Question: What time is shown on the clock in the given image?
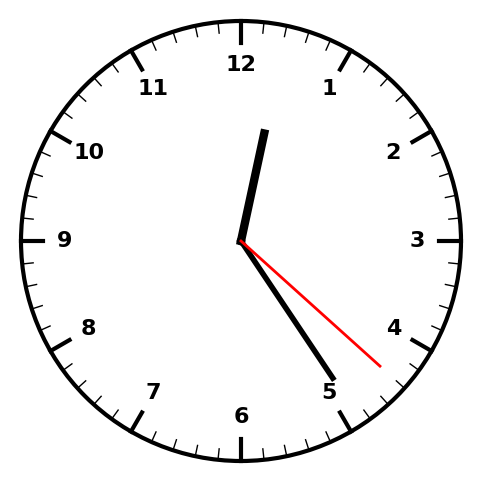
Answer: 12:24:22